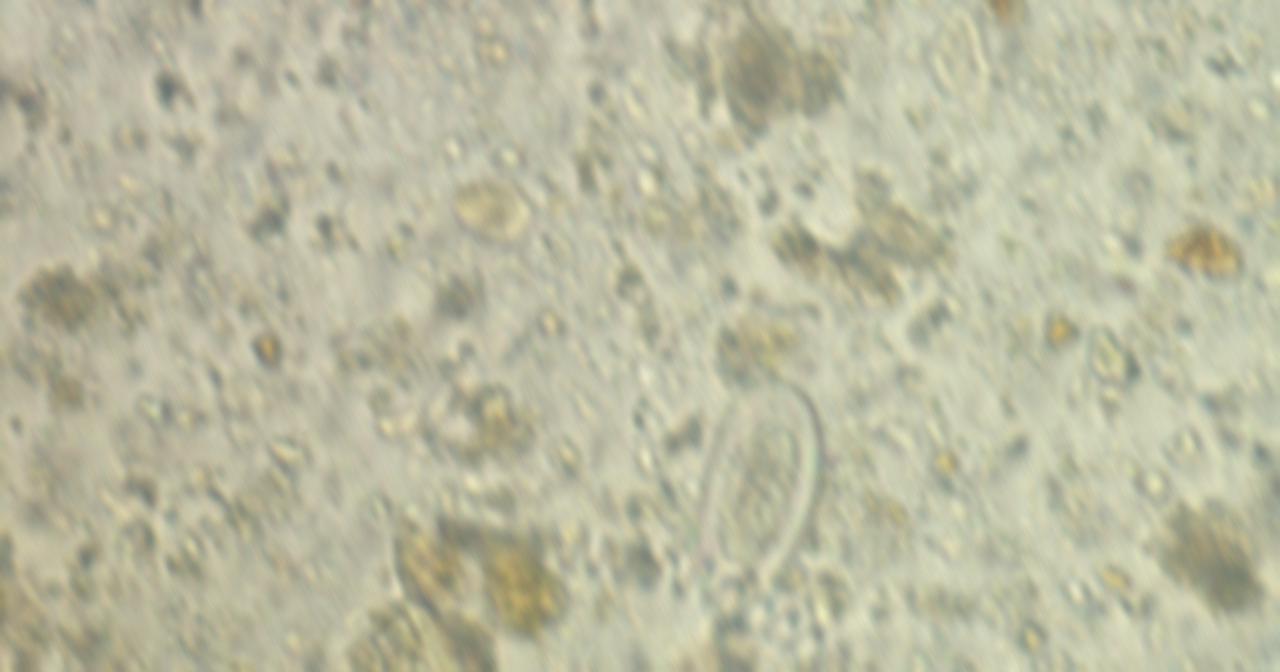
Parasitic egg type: Enterobius vermicularis